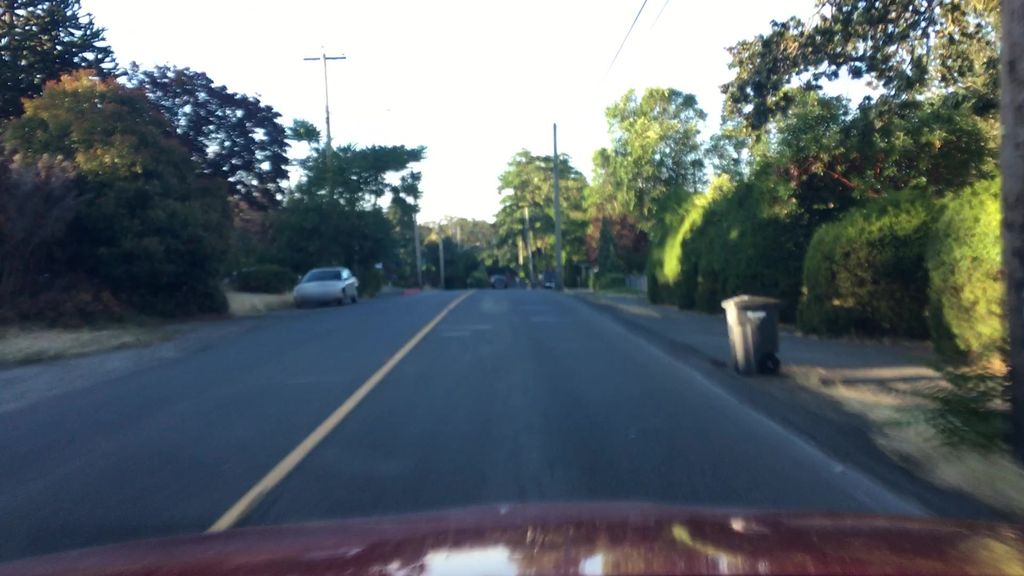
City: victoria